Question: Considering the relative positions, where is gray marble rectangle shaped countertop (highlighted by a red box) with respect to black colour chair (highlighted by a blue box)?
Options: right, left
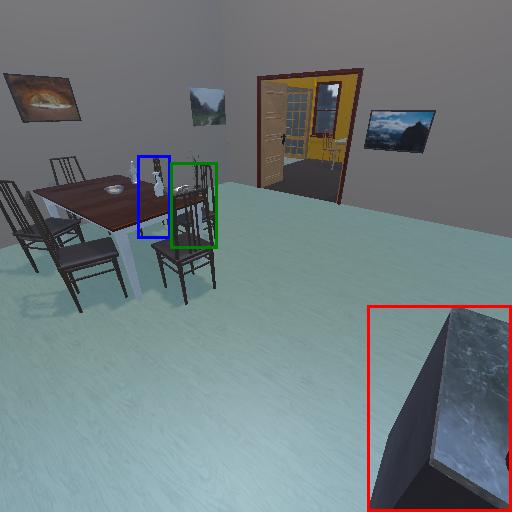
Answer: right